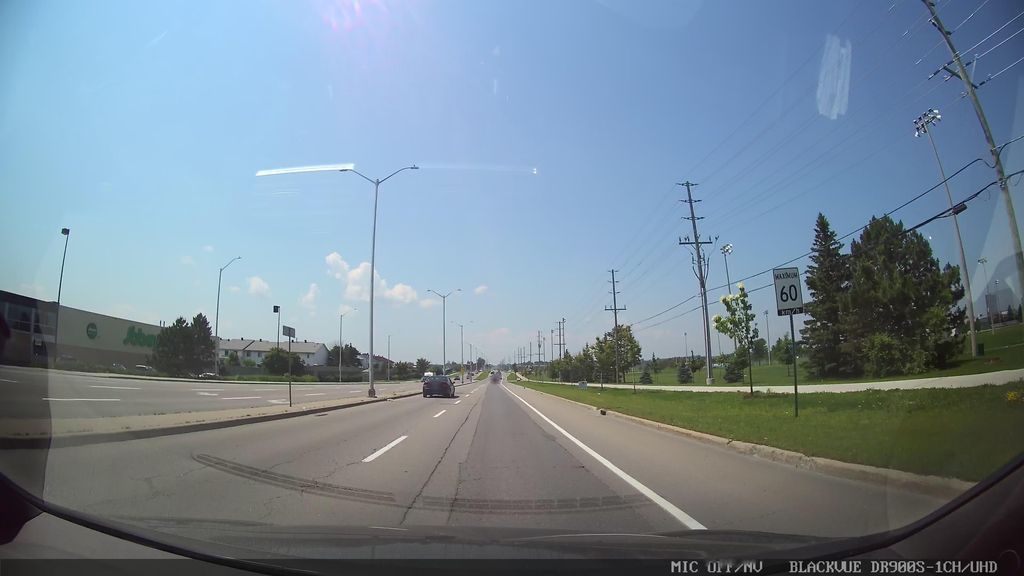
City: ottawa-gatineau